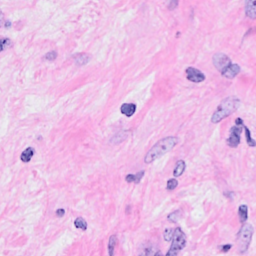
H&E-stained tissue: Breast